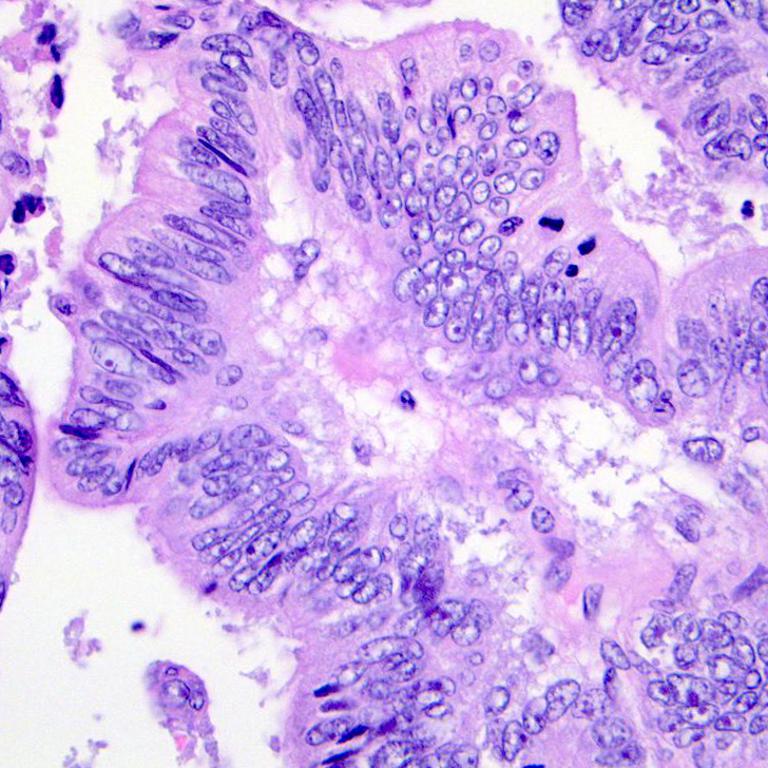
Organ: colon
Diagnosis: adenocarcinomas